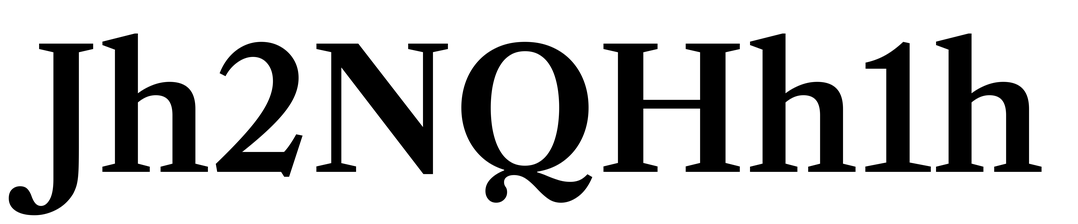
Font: LibreCaslonText_SemiBold